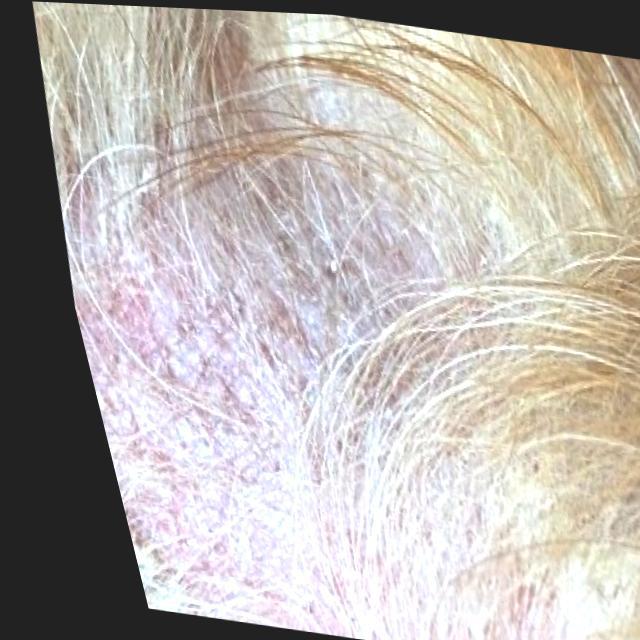
Canine fungal skin infection — characterized by alopecia, scaling, crusting, and circular lesions. Common agents include Malassezia and Candida species.